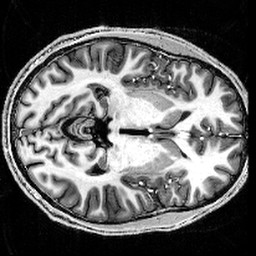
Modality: T1w
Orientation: axial
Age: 25
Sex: male
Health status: healthy
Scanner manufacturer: siemens
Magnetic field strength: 9.4 T
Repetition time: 6 s
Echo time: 0.0023 s